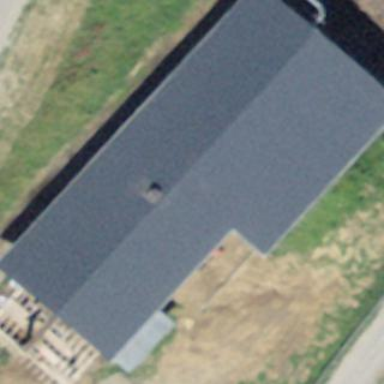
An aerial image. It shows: Stable building with tiled roof.